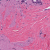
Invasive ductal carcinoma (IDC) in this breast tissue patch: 0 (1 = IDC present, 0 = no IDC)